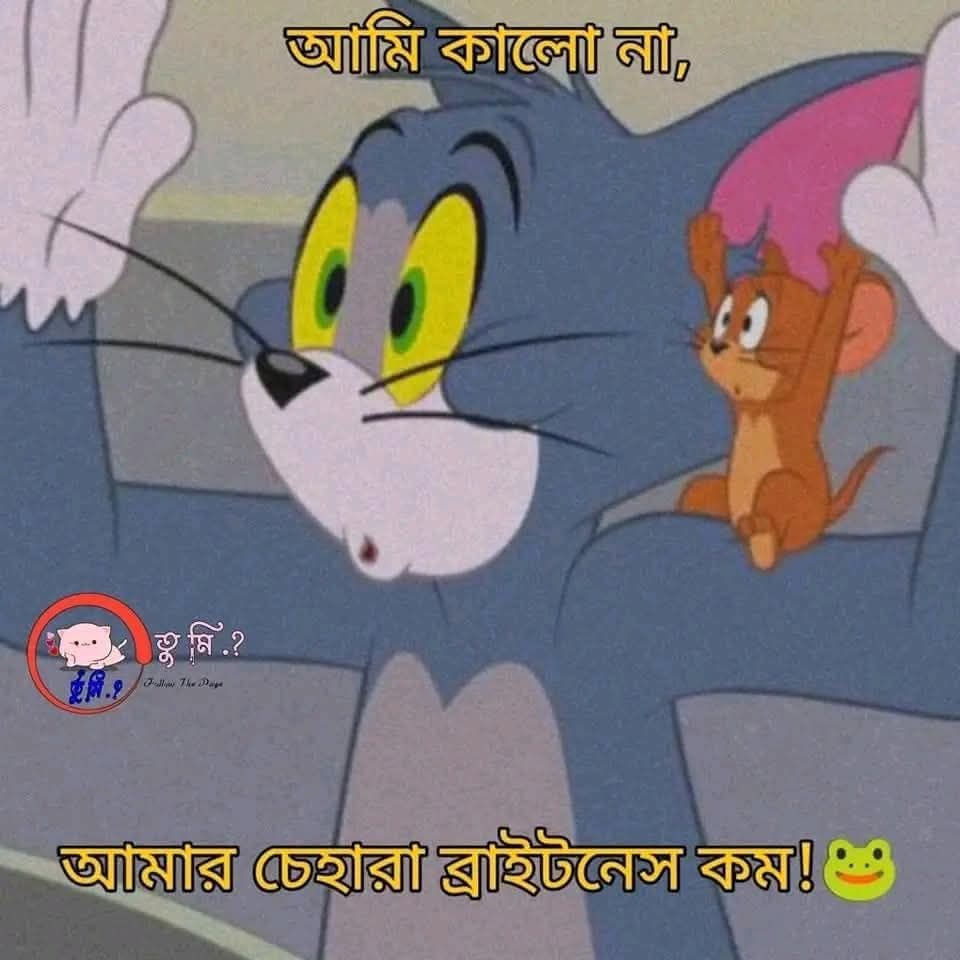
Text: আমি কালো না,
আমার চেহারা ব্রাইটনেস কম!
Label: Non Hate